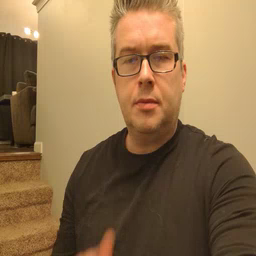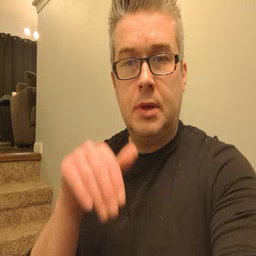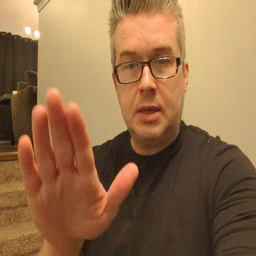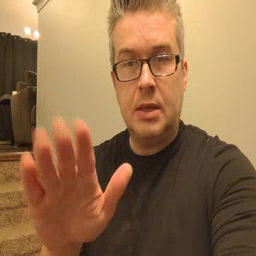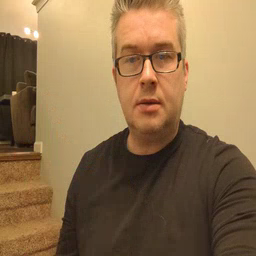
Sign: into